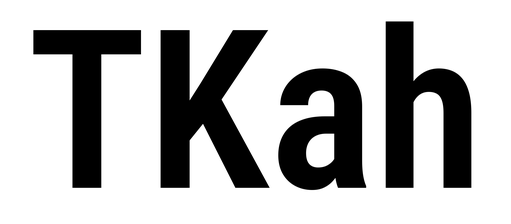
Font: Roboto_Condensed_SemiBold